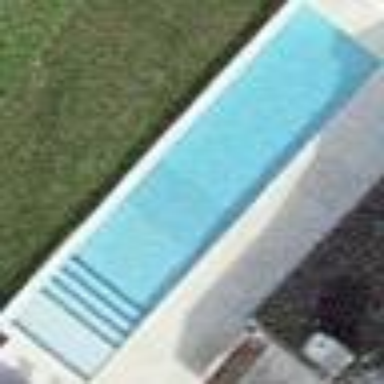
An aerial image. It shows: Outdoor swimming pool on leisure land.